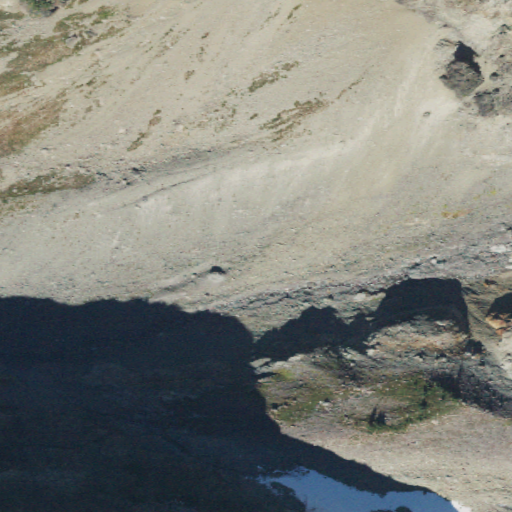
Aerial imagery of mountain in Washington named Glacier Island containing barren land, shrub, and snow